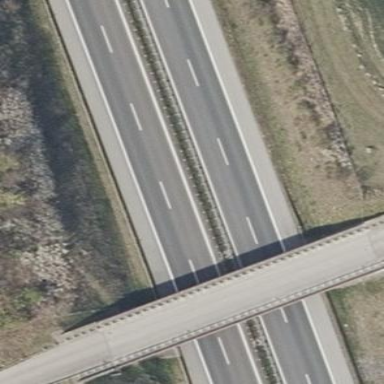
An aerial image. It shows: Bridge with beam structure.